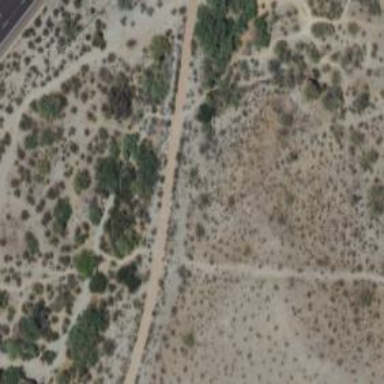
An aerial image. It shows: Hiking trail path.